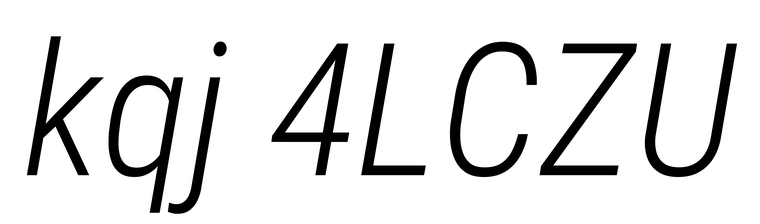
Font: Roboto-Italic_Condensed_Light_Italic